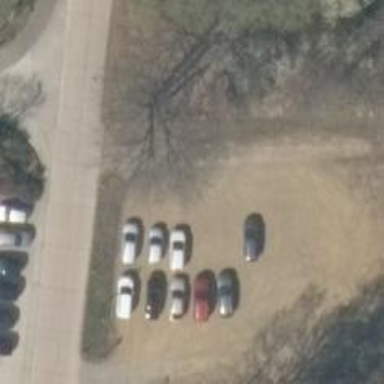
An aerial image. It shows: Parking area with surface.